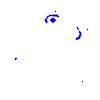
Particle: pion